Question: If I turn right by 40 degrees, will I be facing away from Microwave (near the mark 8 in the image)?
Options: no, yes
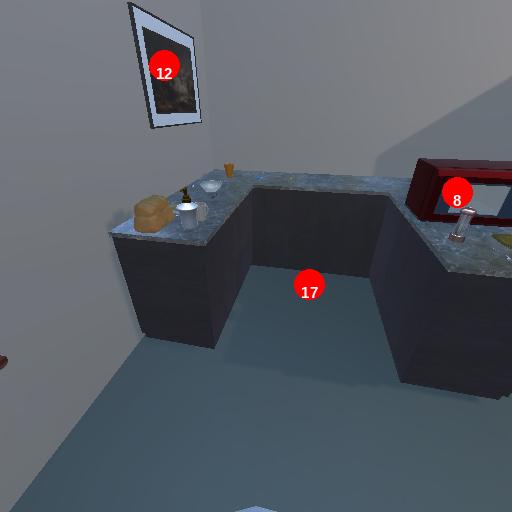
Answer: no